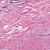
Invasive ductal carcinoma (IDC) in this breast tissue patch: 0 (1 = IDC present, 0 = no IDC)